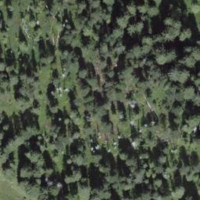
EUNIS habitat code: 43
Species observed at this site:
Periparus ater